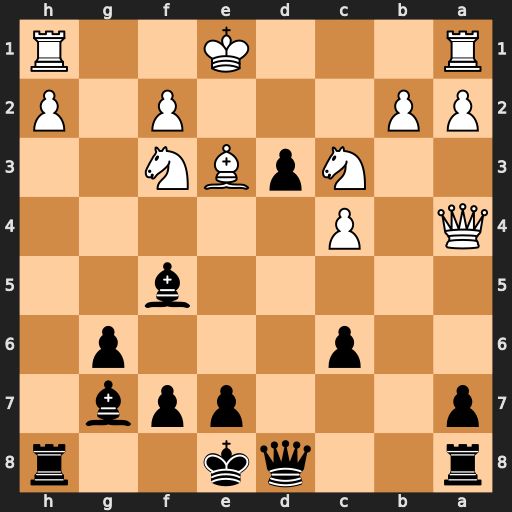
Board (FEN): r2qk2r/p3ppb1/2p3p1/5b2/Q1P5/2NpBN2/PP3P1P/R3K2R
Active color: b
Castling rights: KQkq
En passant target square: -
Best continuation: Bxc3+ bxc3 Be4 Kd2 Bxf3